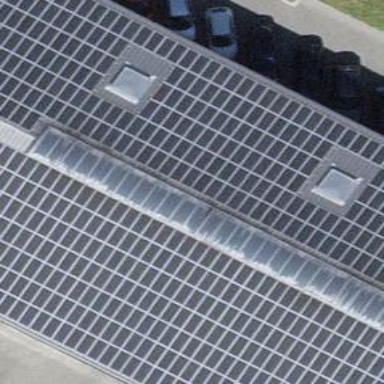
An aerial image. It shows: Solar power generator with photovoltaic panels.